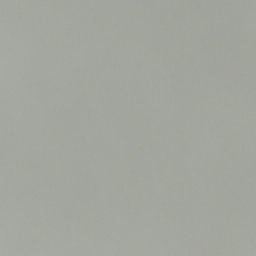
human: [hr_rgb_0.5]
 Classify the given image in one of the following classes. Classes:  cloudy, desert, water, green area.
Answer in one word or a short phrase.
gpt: cloudy